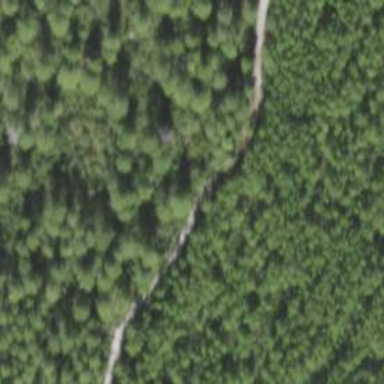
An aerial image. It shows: Path.